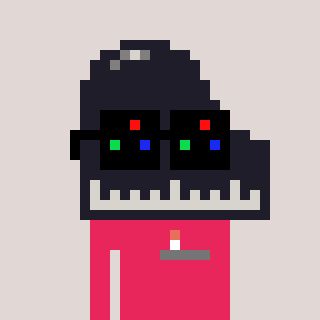
a pixel art character with square black sunglasses, a piano-shaped head and a redpinkish-colored body on a warm background